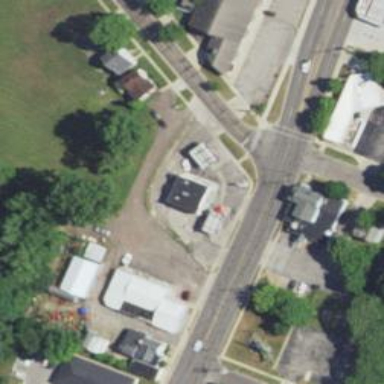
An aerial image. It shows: Convenience shop.